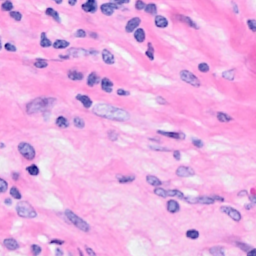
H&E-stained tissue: Breast